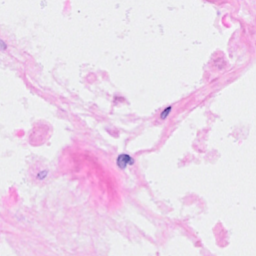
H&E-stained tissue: Breast